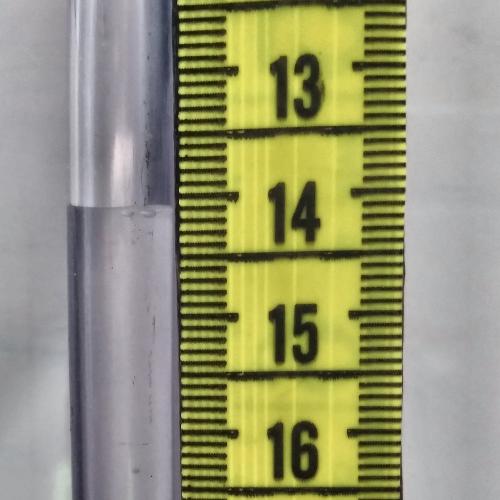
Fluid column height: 14.1 cm